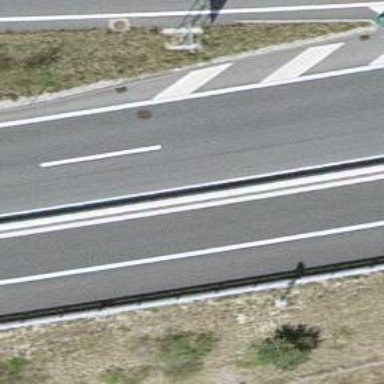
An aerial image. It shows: Trunk highway.